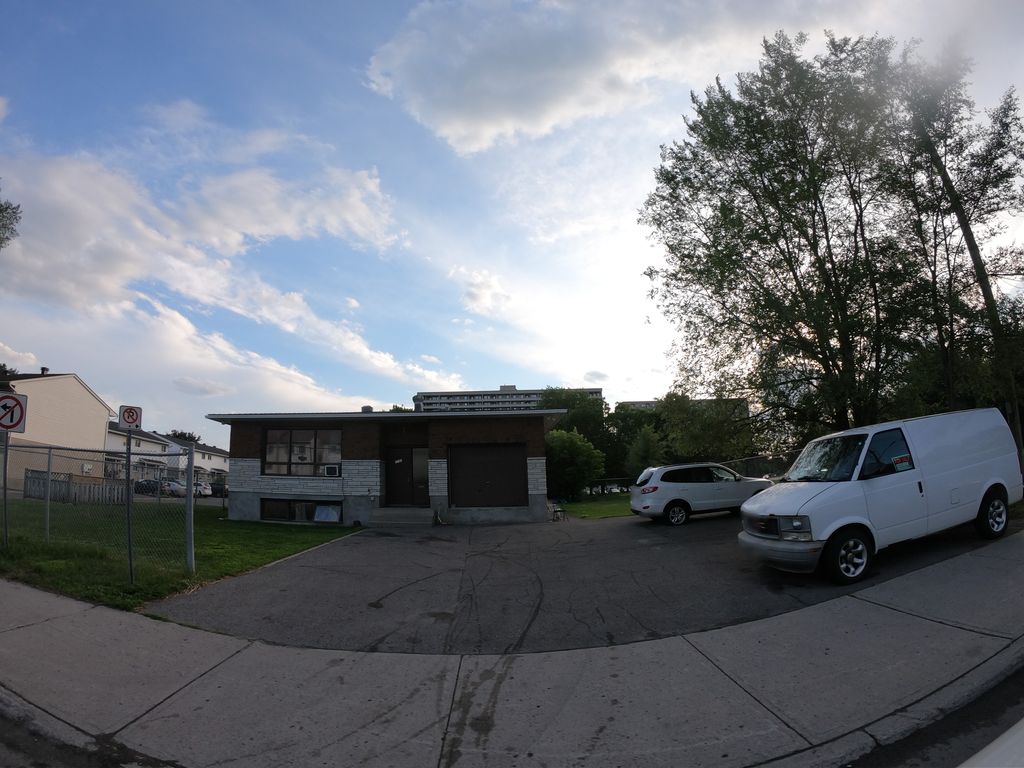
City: ottawa-gatineau